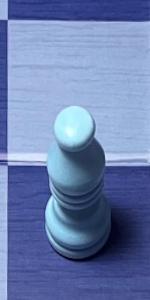
Label: Bishop_White